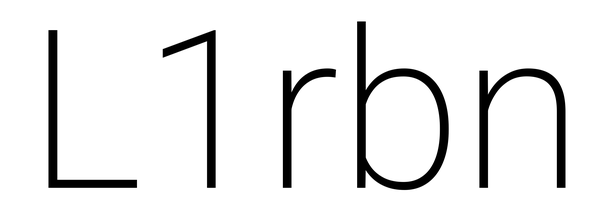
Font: Roboto_ExtraLight